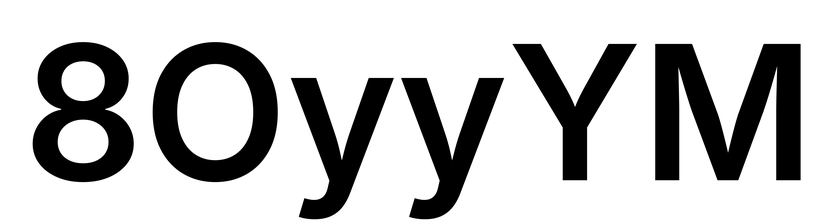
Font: Inter_SemiBold